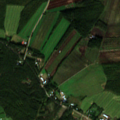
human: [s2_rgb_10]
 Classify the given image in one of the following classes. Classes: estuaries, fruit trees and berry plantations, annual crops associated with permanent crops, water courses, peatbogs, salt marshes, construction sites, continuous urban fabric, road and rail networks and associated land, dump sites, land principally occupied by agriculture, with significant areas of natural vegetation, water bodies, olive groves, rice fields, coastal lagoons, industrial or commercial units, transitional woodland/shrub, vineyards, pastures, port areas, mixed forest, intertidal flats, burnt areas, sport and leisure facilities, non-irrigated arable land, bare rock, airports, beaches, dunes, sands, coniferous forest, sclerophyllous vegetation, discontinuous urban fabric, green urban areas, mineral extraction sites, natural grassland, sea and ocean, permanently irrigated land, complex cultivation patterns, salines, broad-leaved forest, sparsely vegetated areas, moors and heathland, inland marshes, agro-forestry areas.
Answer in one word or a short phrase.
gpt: non-irrigated arable land, land principally occupied by agriculture, with significant areas of natural vegetation, broad-leaved forest, coniferous forest, mixed forest, transitional woodland/shrub